Question: I'm using Entity Framework 4.1
I have a "DomainEntities" table that holds the common info for all my domain entities.
I have a users table the the UserID is a Foreign Key from "DomainEntities".
see EDMX:

When I run the following code i get an error:
> Unable to determine a valid ordering for dependent operations.
Dependencies may exist due to foreign key constraints, model
requirements, or store-generated values.
The code:
'''
static void addUserTest()
{
DomainEntity userToAdd = new DomainEntity()
{
EntityName = "Test User",
EntityTypeID = DomainEntity.eEntityType.User,
EntityCreationDate = new DateTime(),
EntityLastUpdateDate = new DateTime(),
EntityCreatorUserID = 0,
EntityUpdaterUserID = 0,
EntityParentID = null,
UserDetails = new User()
{
Username = "TestUser",
Password = "123",
FirstName = "Test",
LastName = "User"
}
};
using (var context = new CamelotDB())
{
context.DomainEntities.Add(userToAdd);
context.SaveChanges();
}
}
'''
I cant understand what is the reason that EF can understand what is the INSERT order required,
It should be One record into "DomainEntities" and then one record into "Users".
What am I doing wrong ?
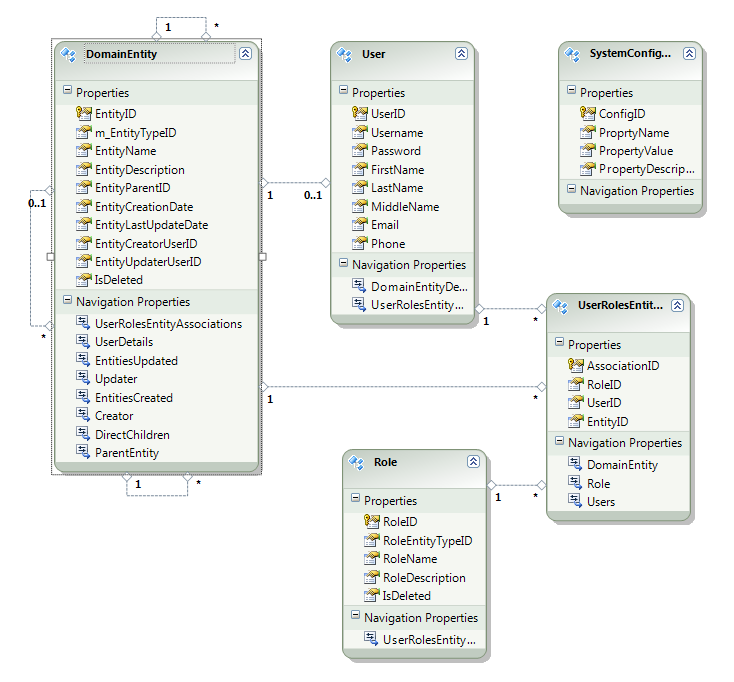
Answer: After searching for one more day I found it the problem was with the Creator and Updater self referenced foreign keys.
CreatorID is not Nullable so does UpdaterID and this is why EF requires the navigation properties to point to actual entities from the database so i added the following lines in the initializer of Test User.
'''
EntityCreatorUserID = 0,
Creator = context.DomainEntities.Find(0),
EntityUpdaterUserID = 0,
Updater = context.DomainEntities.Find(0),
'''